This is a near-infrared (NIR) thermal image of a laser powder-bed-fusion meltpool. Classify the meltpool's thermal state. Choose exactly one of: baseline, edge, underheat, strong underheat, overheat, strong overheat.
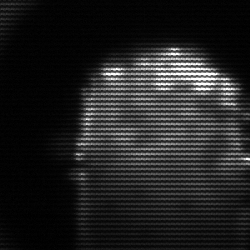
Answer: baseline